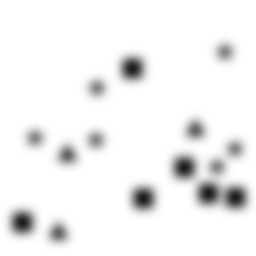
Squares: 6
Triangles: 3
Stars: 6
Total shapes: 15